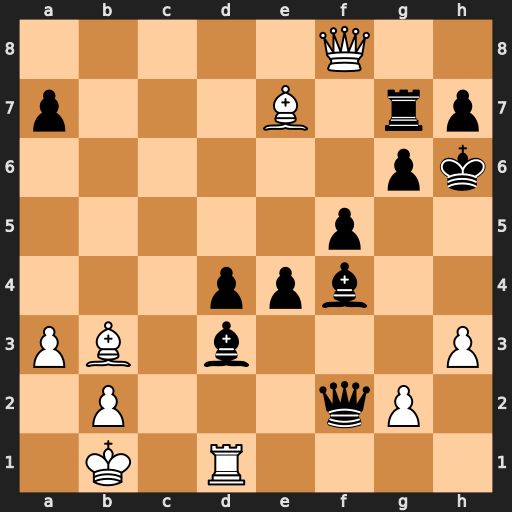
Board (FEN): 5Q2/p3B1rp/6pk/5p2/3ppb2/PB1b3P/1P3qP1/1K1R4
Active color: w
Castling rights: -
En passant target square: -
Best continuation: Rxd3 Bg5 Bxg5+